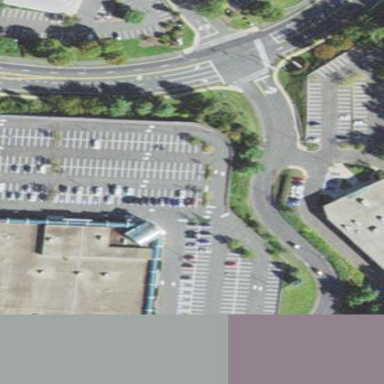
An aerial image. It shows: Retail area.